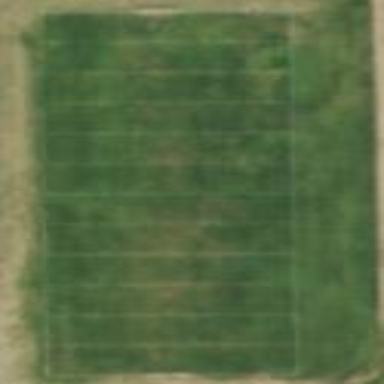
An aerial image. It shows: American football pitch.